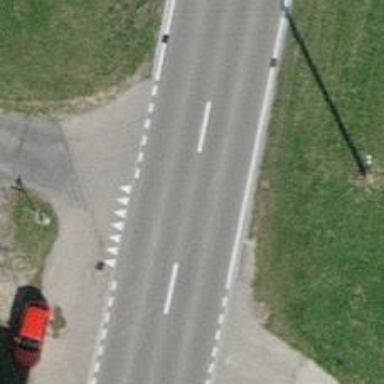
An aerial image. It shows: Secondary road with asphalt surface.